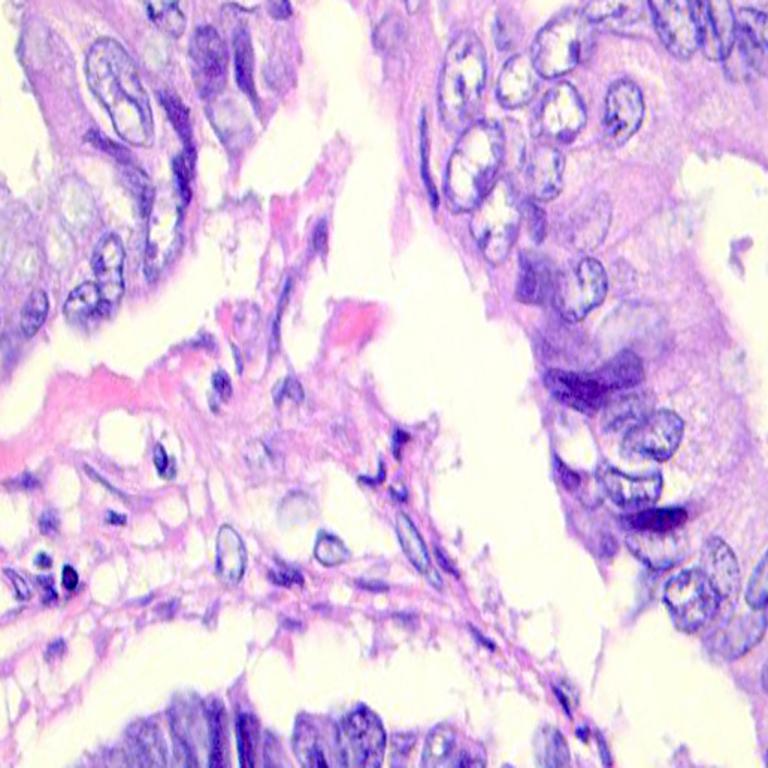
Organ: colon
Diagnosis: adenocarcinomas